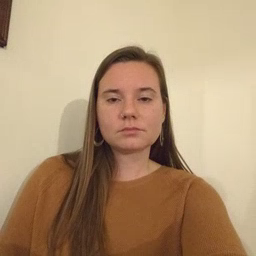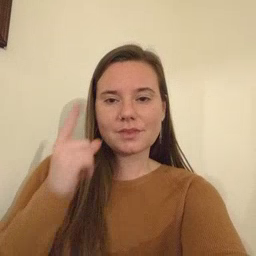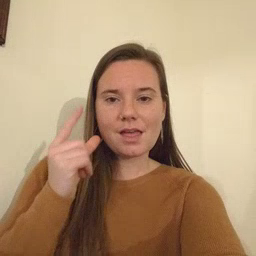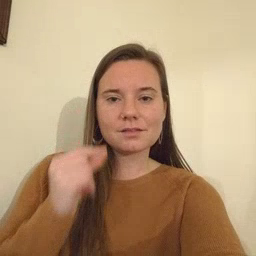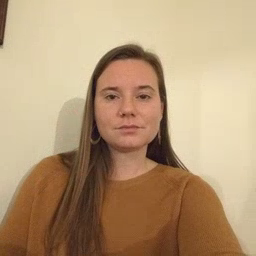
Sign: cat